Question: I am trying to make my stacked column amChart always display value labels on the columns. Even if they do not fit.
I am using this code:
'''
var qtrchart = AmCharts.makeChart("chartdiv", {
"type": "serial",
"theme": "none",
"legend": {
"autoMargins": false,
"borderAlpha": 0.2,
"equalWidths": false,
"horizontalGap": 10,
"markerSize": 10,
"useGraphSettings": true,
"valueAlign": "left",
"valueWidth": 0
},
"dataProvider": [{
"QTR":"FY14 Q2",
"DSAT":0.032602706911007306,
"Neutral":0.069205892921307938,
"CSAT":0.89819140016768484},
{"QTR":"FY14 Q3",
"DSAT":0.038609212354234618,
"Neutral":0.060273567620017982,
"CSAT":0.90111722002574746},
{"QTR":"FY14 Q4","DSAT":0.038757557172180282,
"Neutral":0.058425780441887579,
"CSAT":0.90281666238593217},
{"QTR":"FY15 Q1",
"DSAT":0.12391774891774893,
"Neutral":0.10355411255411255,
"CSAT":0.77252813852813851}],
"valueAxes": [{
"stackType": "100%",
"axisAlpha": 0,
"gridAlpha": 0,
"labelsEnabled": false,
"position": "left"
}],
"graphs": [{
"balloonText": "[[title]], [[category]]<br><span style='font-size:14px;'>[[percents]]%</span>",
"fillColors": "#87898b",
"lineColor": "#87898b",
"color": "#ffffff",
"fillAlphas": 0.9,
"fontSize": 11,
"labelText": "[[percents]]%",
"lineAlpha": 0.5,
"title": "DSAT",
"type": "column",
"valueField": "DSAT"
}, {
"balloonText": "[[title]], [[category]]<br><span style='font-size:14px;'>[[percents]]%</span>",
"fillColors": "#822980",
"lineColor": "#822980",
"color": "#ffffff",
"fillAlphas": 0.9,
"fontSize": 11,
"labelText": "[[percents]]%",
"lineAlpha": 0.5,
"title": "Neutral",
"type": "column",
"valueField": "Neutral"
}, {
"balloonText": "[[title]], [[category]]<br><span style='font-size:14px;'>[[percents]]%</span>",
"fillColors": "#0096d6",
"lineColor": "#0096d6",
"color": "#ffffff",
"fillAlphas": 0.9,
"fontSize": 11,
"labelText": "[[percents]]%",
"lineAlpha": 0.5,
"title": "CSAT",
"type": "column",
"valueField": "CSAT"
}],
"marginTop": 30,
"marginRight": 0,
"marginLeft": 0,
"marginBottom": 40,
"autoMargins": false,
"categoryField": "QTR",
"categoryAxis": {
"gridPosition": "start",
"axisAlpha": 0,
"gridAlpha": 0
},
"percentPrecision": 1,
"data_labels_always_on": true
});
'''
<URL>
Is there a way to achieve this? I found older versions had a special parameter "data_labels_always_on" that you could set to true. But that does not work.

Any ideas?
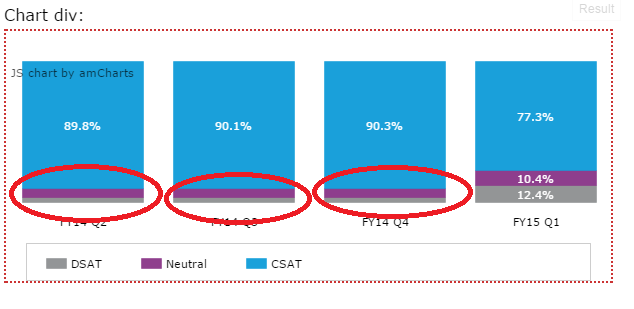
Answer: I got the labels to display by setting the 'graphs' label position, like this:
'''
"labelPosition": "bottom"
'''
here is the JSFiddle: <URL>
Apparently, this forces the labels to display, while the one you'd expect, '"showAllValueLabels": true' does not.
Weird!